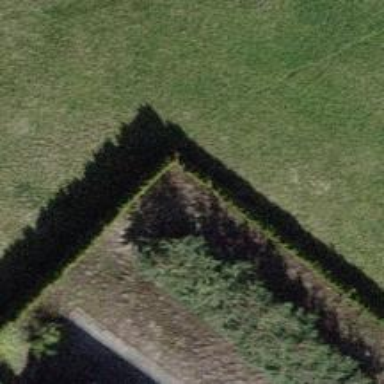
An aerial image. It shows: Hedge acting as barrier.